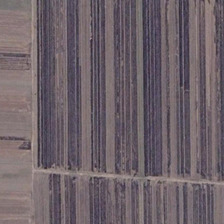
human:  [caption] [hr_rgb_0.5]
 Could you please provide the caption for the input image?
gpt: it is brown, black, yellow .

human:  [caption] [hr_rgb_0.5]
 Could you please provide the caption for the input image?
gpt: a small wild road is through a piece of farmlands .

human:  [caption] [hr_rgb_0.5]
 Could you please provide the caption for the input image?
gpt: a small wild road is through a piece of farmlands .

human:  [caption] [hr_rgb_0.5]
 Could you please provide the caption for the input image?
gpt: this is a wood .

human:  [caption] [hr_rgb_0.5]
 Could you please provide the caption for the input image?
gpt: this is a wood .